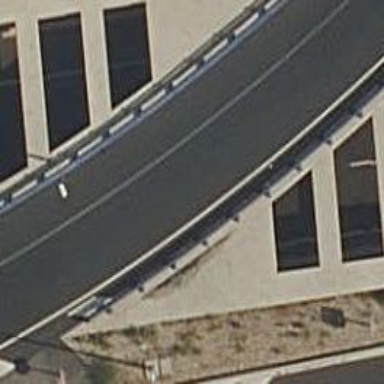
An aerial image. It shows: Bridge over motorway_link.